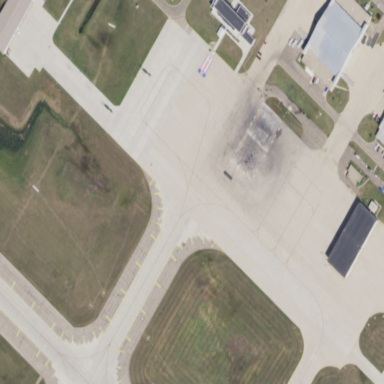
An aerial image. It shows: Apron at the airport.